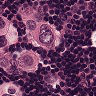
Metastatic tissue present: yes